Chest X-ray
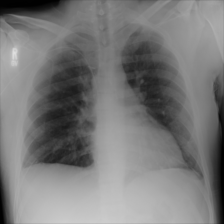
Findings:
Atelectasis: negative
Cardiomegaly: negative
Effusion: negative
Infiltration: negative
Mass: negative
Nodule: negative
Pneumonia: negative
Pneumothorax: negative
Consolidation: negative
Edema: negative
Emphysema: negative
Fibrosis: negative
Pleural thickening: negative
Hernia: negative